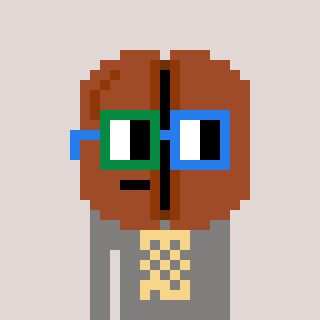
a pixel art character with square green and blue glasses, a coffeebean-shaped head and a bluegrey-colored body on a warm background